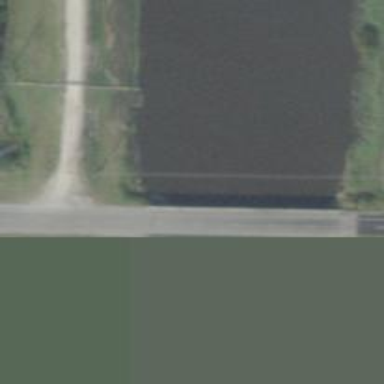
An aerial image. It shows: Trunk road bridge.